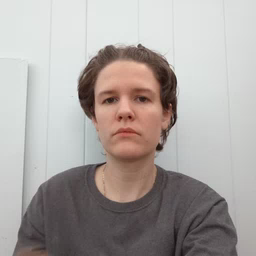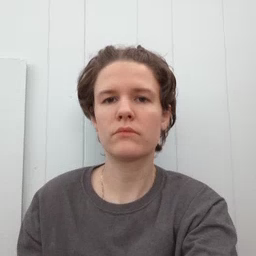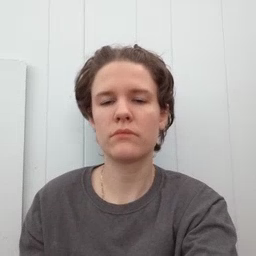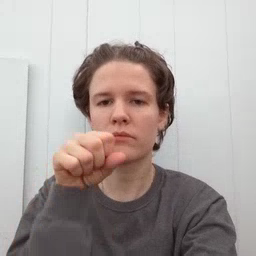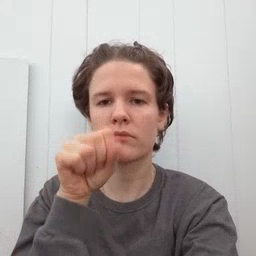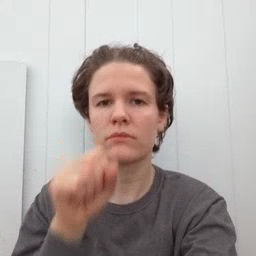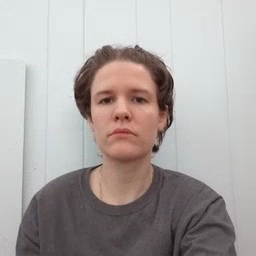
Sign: carrot